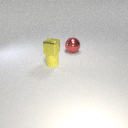
small yellow rubber cylinder below small yellow metal cube